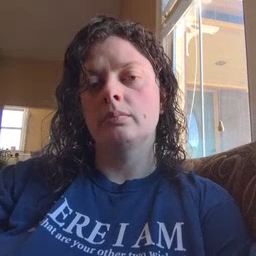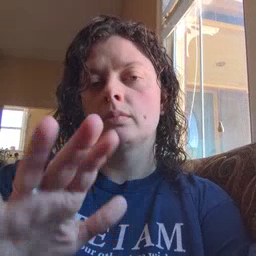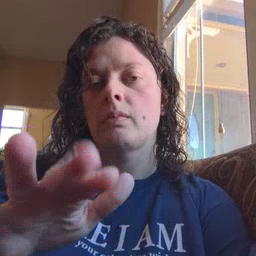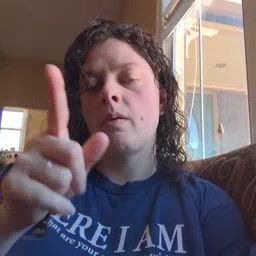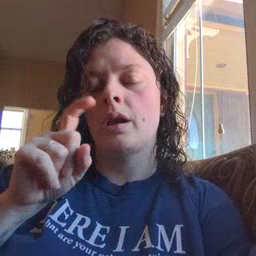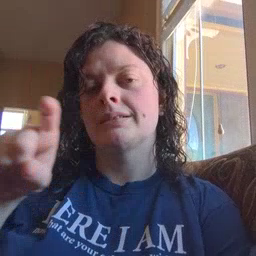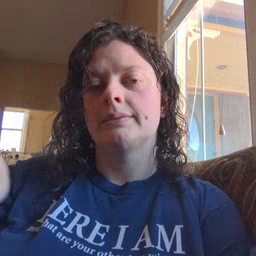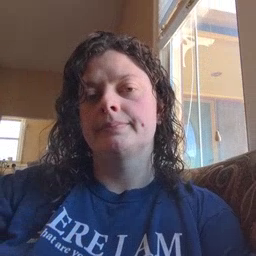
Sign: closet